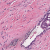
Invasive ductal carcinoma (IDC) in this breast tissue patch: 1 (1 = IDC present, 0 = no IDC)